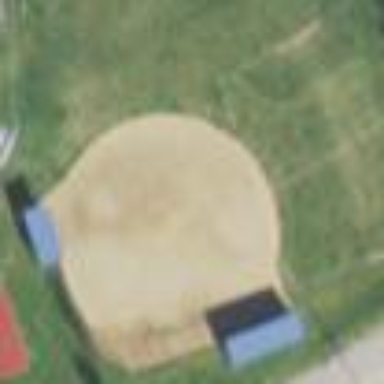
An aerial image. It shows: Softball pitch for leisure land activities.